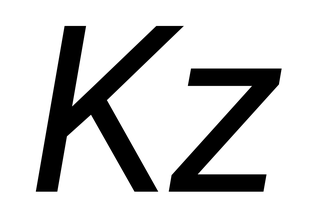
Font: Roboto-Italic_Italic